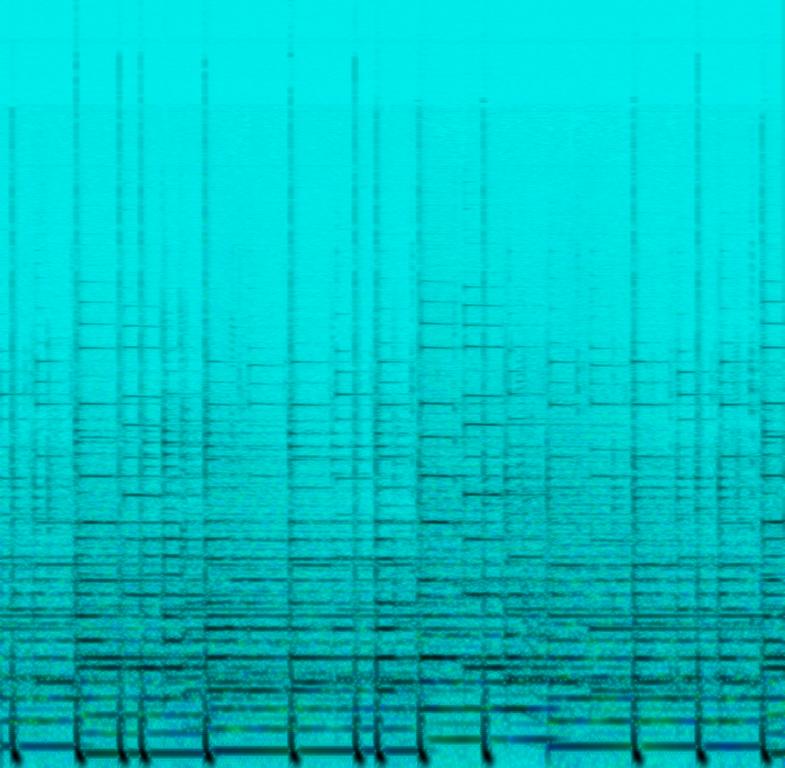
A sultry female singer croons over a mellow rock electronic drum beat, electric bass and two clean, picked electric guitars. Has an indie surf feel with a smooth synth pad underneath and lots of reverb.